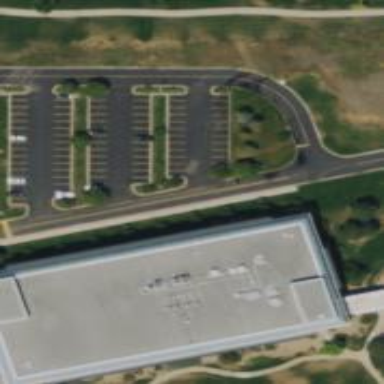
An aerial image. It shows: Parking space.